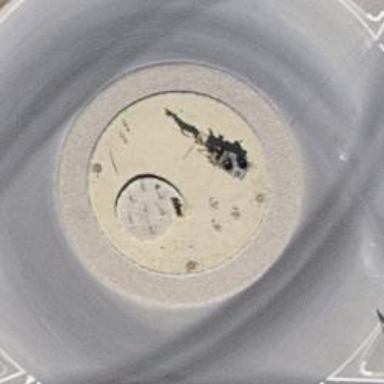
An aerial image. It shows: Roundabout on primary highway.